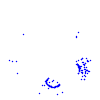
Particle: proton